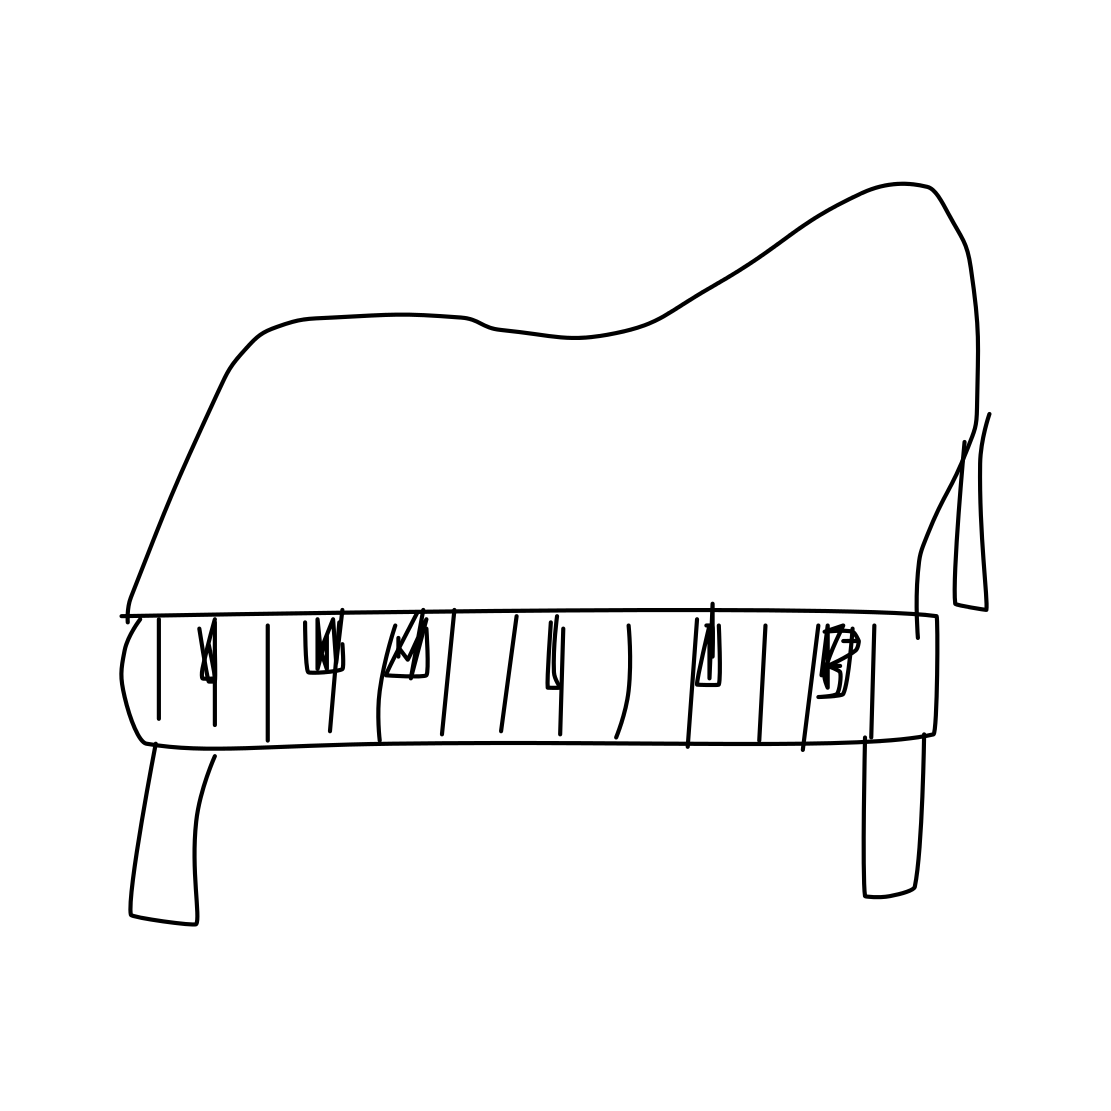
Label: piano